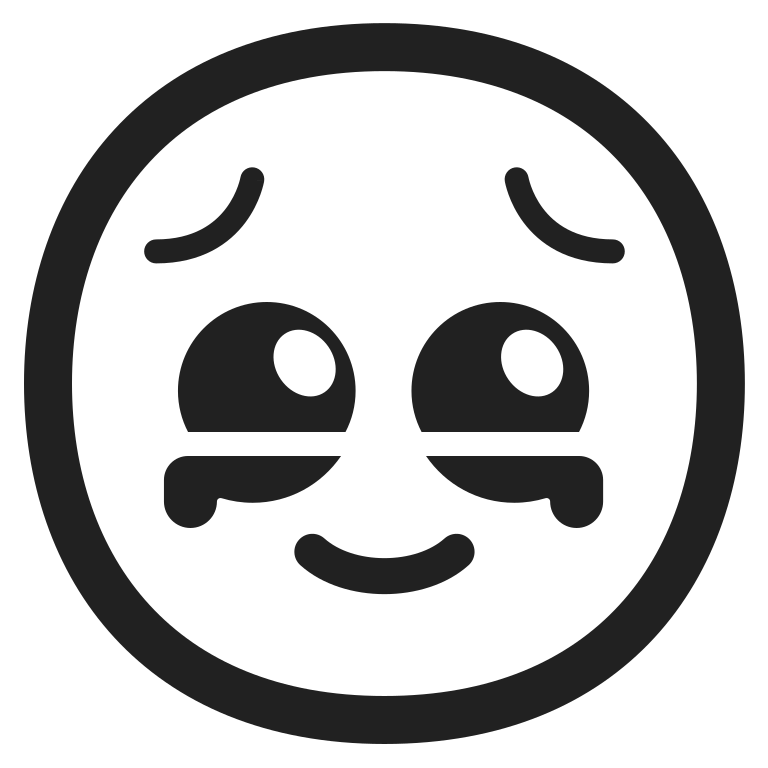
face holding back tears high contrast